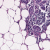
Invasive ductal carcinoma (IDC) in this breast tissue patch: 0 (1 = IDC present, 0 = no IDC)